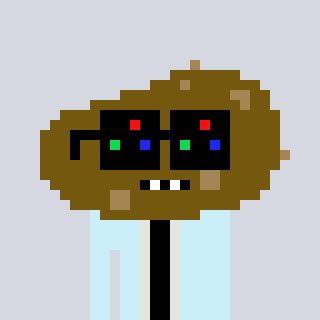
a pixel art character with square black sunglasses, a potato-shaped head and a cold-colored body on a cool background